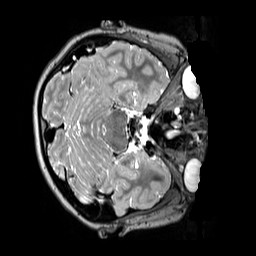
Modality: T2w
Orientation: axial
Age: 11
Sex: male
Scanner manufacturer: siemens
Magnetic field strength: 3 T
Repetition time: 3.2 s
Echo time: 0.408 s